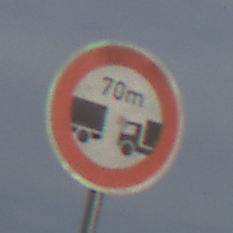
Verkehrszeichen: VerbotUnterschreitenMindestabstand
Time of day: MorningAfternoon
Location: Outdoor (Suburban)
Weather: PartlyCloudy
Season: NotSpecified
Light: Natural